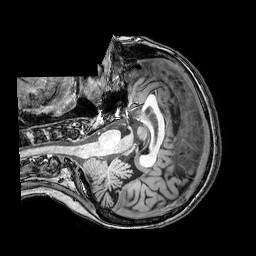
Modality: T1w
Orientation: axial
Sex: female
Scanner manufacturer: philips
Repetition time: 0.008084 s
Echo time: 0.00369 s